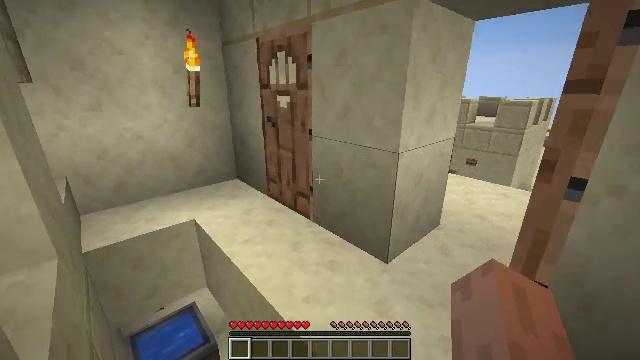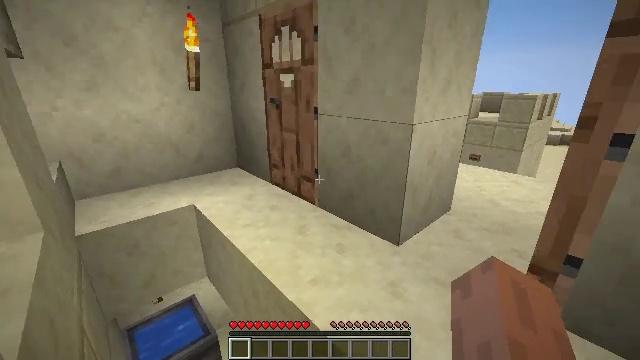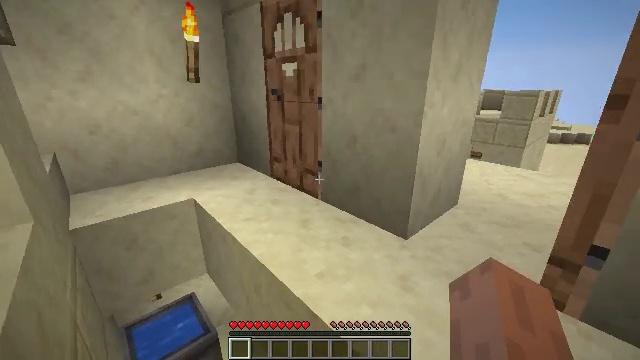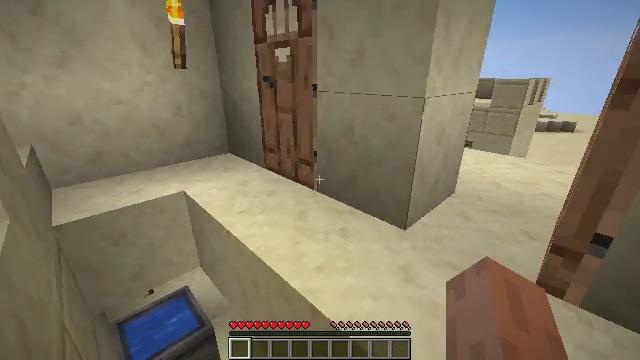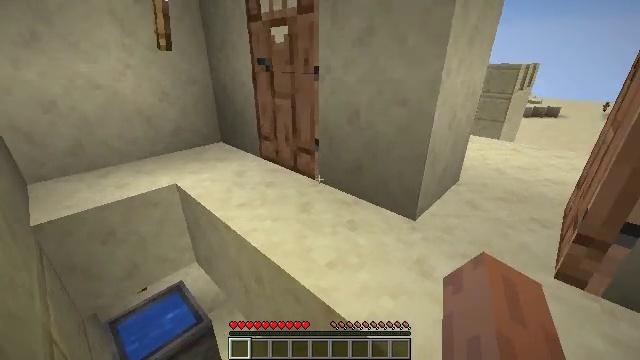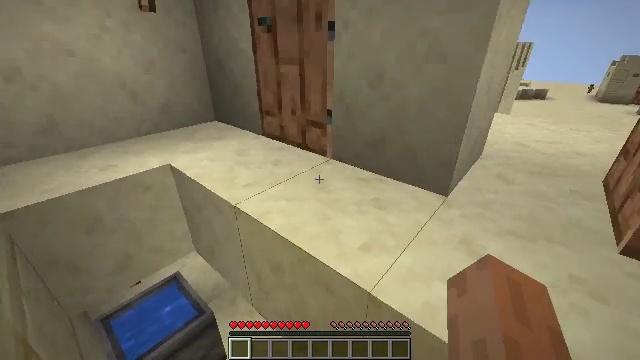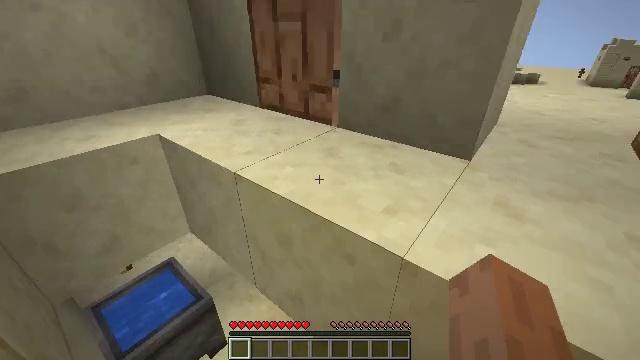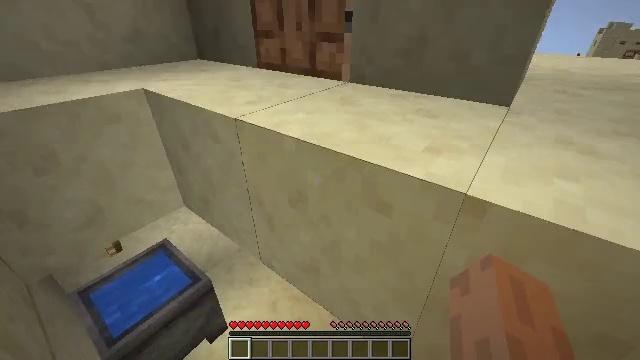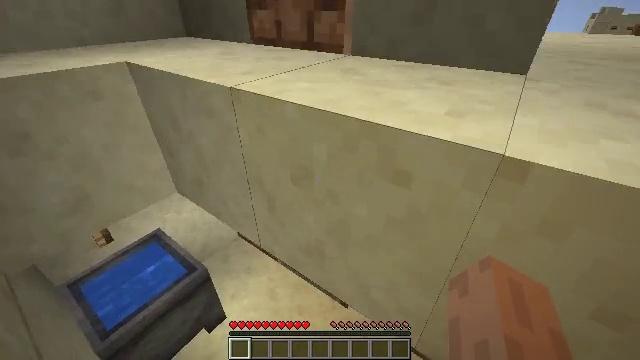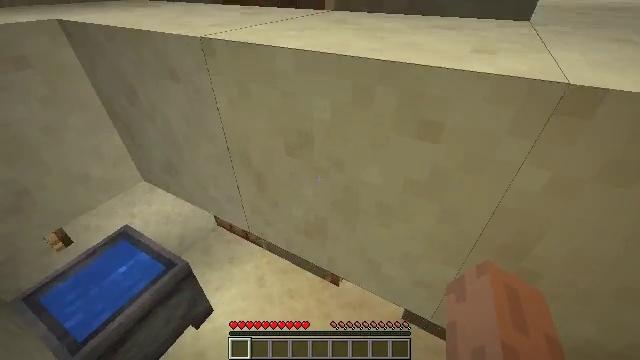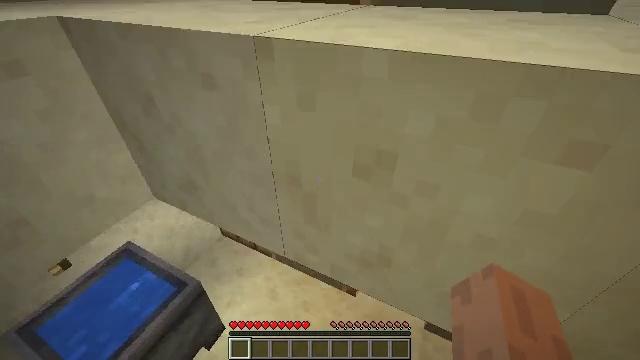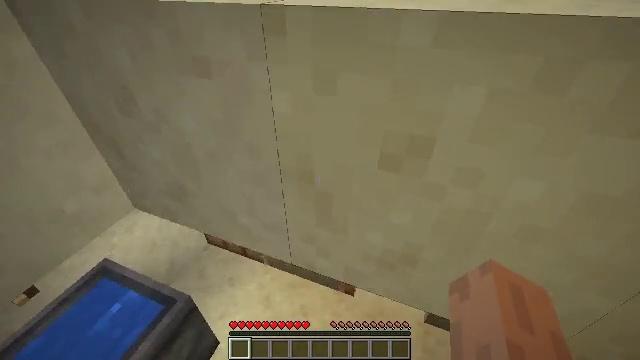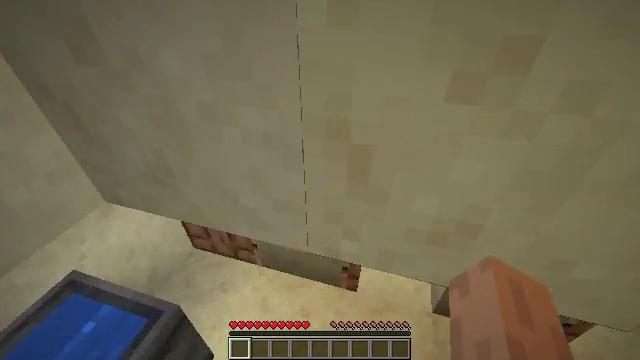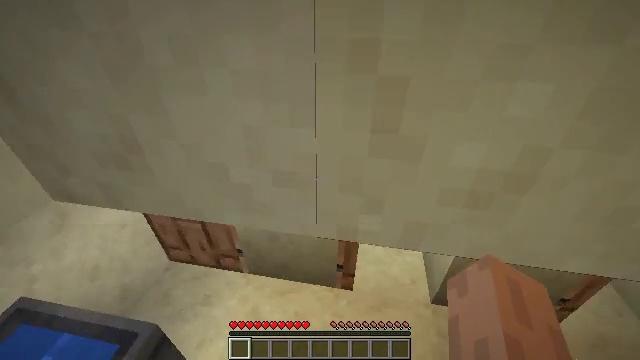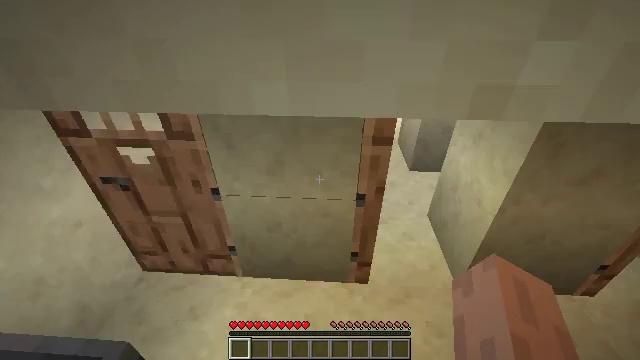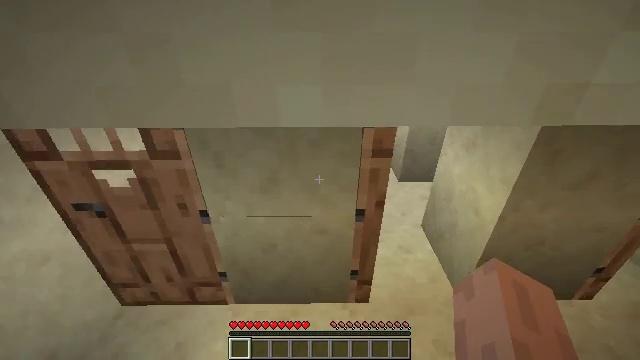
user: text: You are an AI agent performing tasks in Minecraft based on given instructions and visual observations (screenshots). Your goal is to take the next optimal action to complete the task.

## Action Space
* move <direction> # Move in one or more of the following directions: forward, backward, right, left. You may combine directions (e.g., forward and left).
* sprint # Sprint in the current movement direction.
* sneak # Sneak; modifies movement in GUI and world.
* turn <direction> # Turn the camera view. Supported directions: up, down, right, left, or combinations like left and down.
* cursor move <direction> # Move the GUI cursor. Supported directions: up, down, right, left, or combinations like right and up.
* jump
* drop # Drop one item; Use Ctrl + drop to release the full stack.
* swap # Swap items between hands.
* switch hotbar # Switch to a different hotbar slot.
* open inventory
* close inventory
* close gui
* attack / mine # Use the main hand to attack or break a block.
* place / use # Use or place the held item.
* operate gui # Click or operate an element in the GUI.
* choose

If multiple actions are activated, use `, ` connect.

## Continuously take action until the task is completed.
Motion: motion action
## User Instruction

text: Attack the green bed to collect it.
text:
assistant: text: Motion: move left
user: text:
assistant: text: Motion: move left
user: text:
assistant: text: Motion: move forward and move left, turn right and down
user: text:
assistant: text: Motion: move forward and move left, turn right and down
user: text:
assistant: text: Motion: move forward and move left, turn right and down
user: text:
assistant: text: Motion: move forward and move left, turn right and down
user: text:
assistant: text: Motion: move forward and move left, turn right and down
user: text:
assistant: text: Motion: move forward and move left, turn right and down
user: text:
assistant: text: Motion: move forward and move left, turn right and down
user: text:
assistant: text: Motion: move forward and move left, turn right
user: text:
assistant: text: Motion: move forward and move left, turn right
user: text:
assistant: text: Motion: move forward and move left, turn right
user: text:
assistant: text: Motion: move forward and move left, turn right and up
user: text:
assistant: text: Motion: move forward and move left, turn right and up
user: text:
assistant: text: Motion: move forward, turn right and up
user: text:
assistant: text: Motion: move forward, turn right and up
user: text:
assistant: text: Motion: move forward, turn right and up
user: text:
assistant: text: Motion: move forward, turn right and up
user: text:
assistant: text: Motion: move forward, turn right and up
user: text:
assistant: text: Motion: move forward and move right, turn right and up
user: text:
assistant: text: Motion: move forward and move right, turn right
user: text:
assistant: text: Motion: move forward and move right
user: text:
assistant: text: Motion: move forward and move right
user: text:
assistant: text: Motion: move forward and move right
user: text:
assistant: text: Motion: move forward and move right
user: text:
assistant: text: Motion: move forward and move right, turn left
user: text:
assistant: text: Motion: move forward, turn left and up
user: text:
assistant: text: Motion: move forward, turn left and up
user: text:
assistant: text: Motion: move forward, turn left
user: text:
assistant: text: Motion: move forward